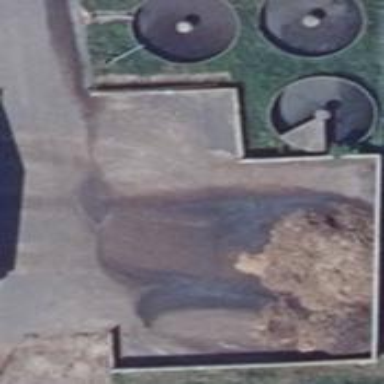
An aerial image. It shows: Bunker silo.